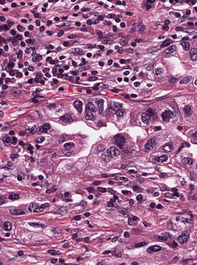
Tumor epithelial tissue: yes
Tumor-associated stroma tissue: yes
Normal tissue: no